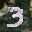
Label: 3